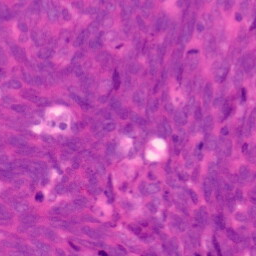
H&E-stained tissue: Colon